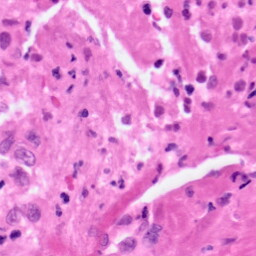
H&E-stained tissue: Pancreatic